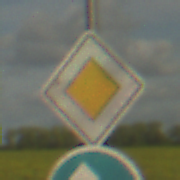
Verkehrszeichen: Vorfahrtsstrasse
Zusatzzeichen unten: VorgeschriebeneFahrtrichtungGeradeausOderRechts
Umgebung: Outdoor, RoadRail
Tageszeit: Midday
Wetter: PartlyCloudy
Licht: Natural
Jahreszeit: NotSpecified
Kontrast: HighContrast